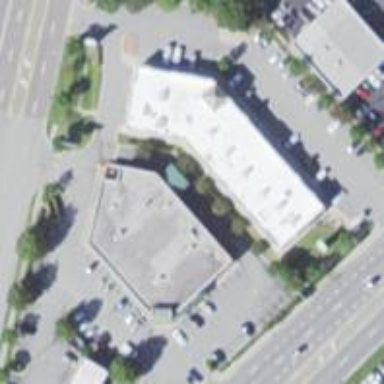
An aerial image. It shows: Retail building.